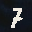
Label: 7